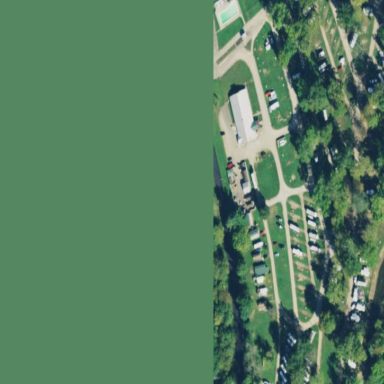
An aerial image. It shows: Campsite designated for tourism.